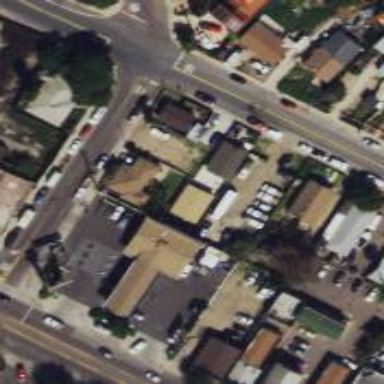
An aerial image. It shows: Convenience shop.